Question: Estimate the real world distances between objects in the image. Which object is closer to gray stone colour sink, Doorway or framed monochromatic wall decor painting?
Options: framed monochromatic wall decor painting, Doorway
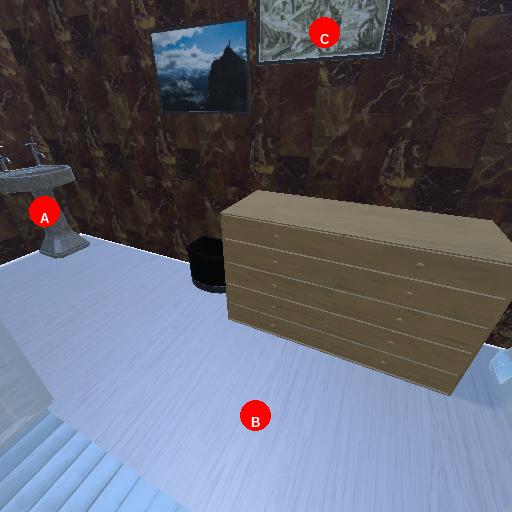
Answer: framed monochromatic wall decor painting